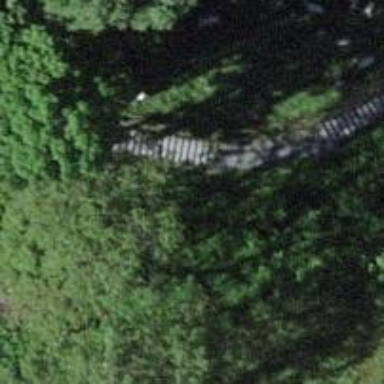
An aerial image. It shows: Paved road with steps.